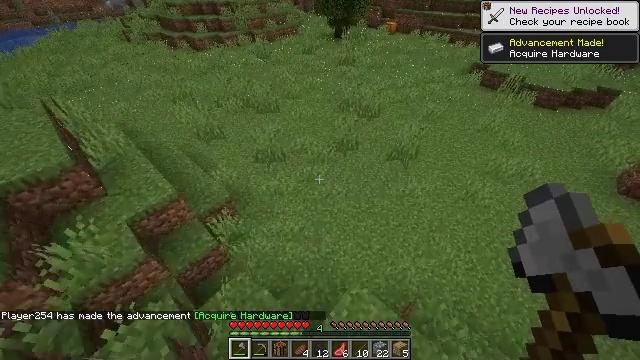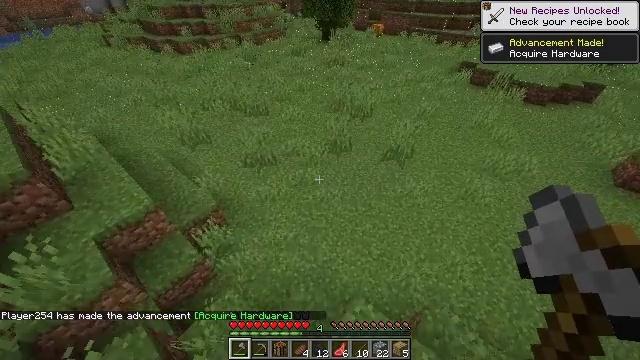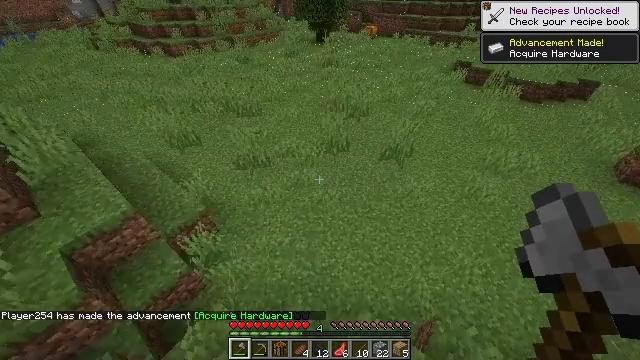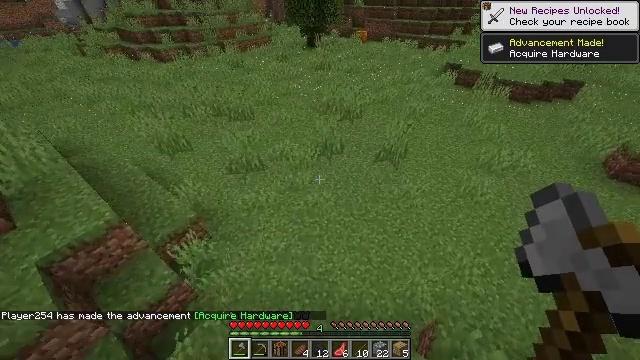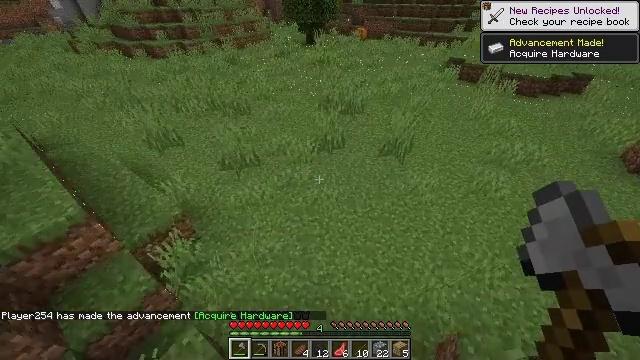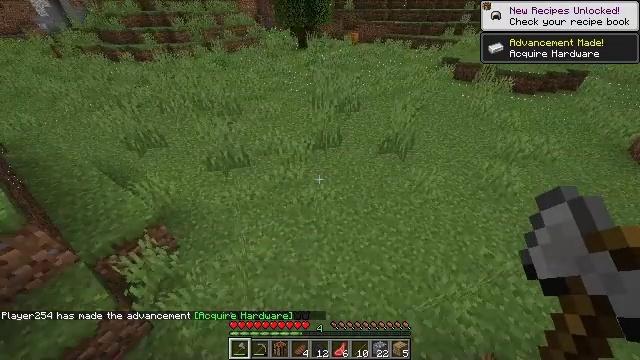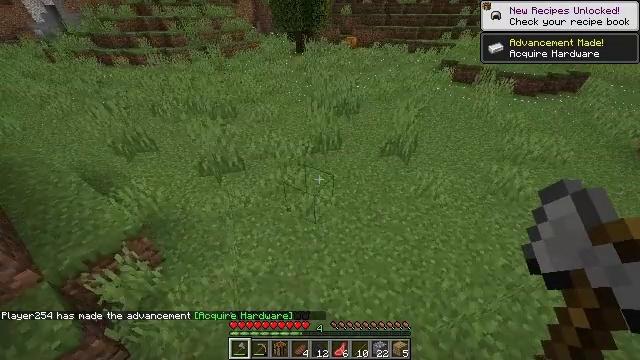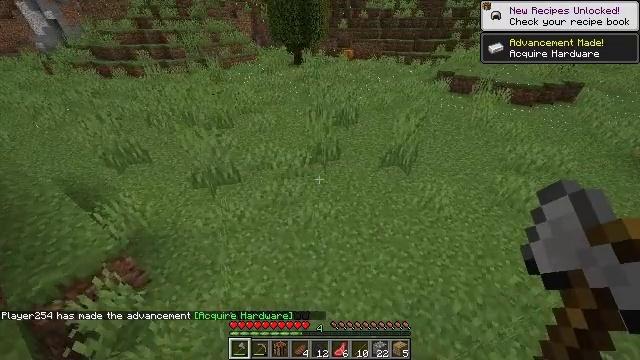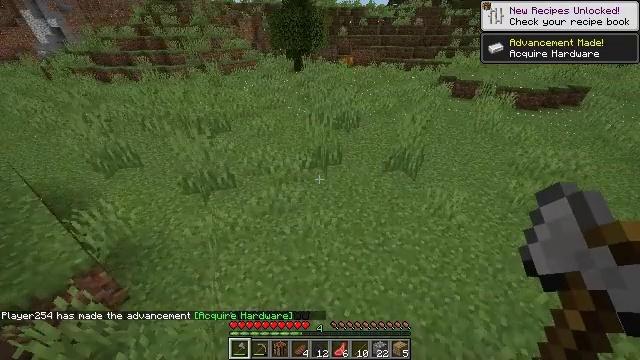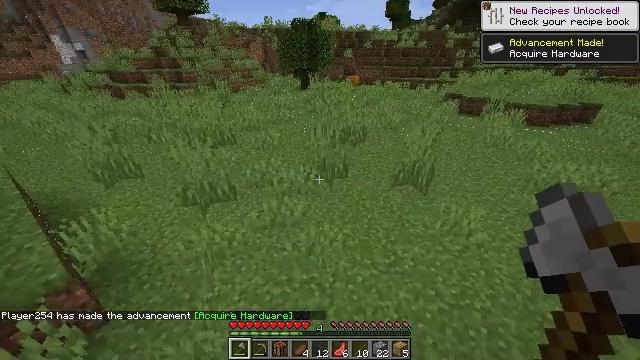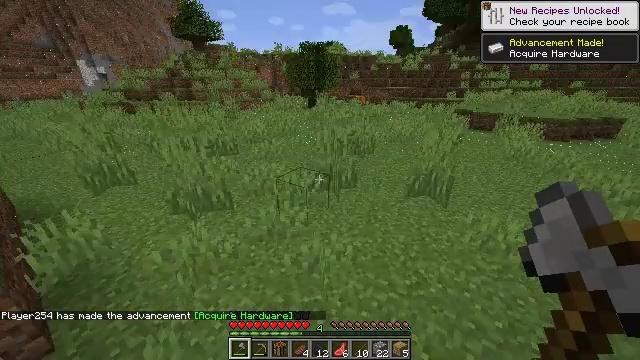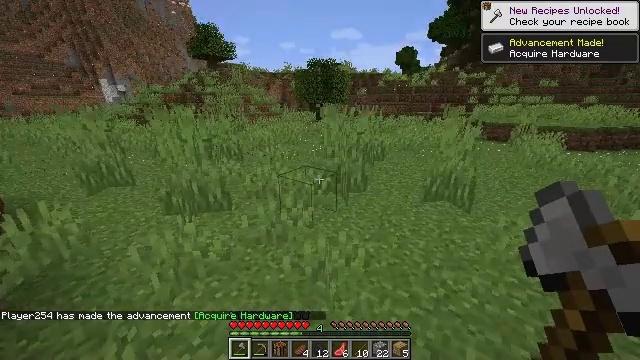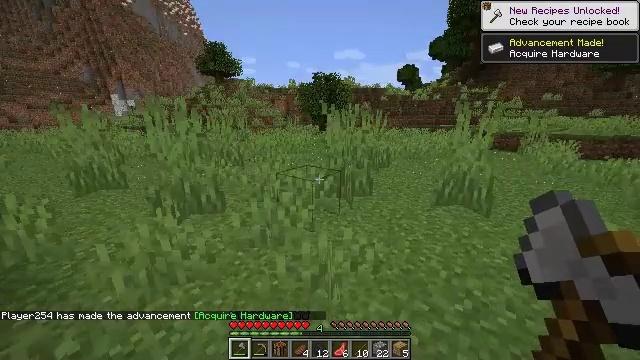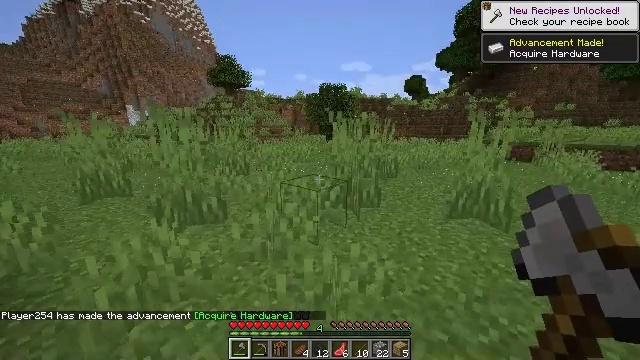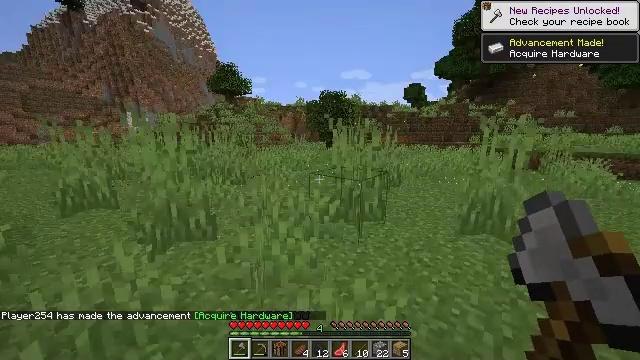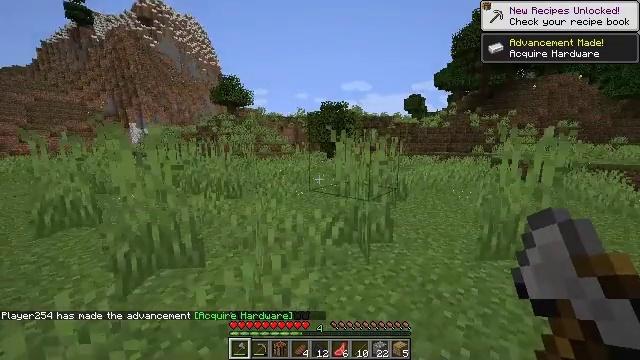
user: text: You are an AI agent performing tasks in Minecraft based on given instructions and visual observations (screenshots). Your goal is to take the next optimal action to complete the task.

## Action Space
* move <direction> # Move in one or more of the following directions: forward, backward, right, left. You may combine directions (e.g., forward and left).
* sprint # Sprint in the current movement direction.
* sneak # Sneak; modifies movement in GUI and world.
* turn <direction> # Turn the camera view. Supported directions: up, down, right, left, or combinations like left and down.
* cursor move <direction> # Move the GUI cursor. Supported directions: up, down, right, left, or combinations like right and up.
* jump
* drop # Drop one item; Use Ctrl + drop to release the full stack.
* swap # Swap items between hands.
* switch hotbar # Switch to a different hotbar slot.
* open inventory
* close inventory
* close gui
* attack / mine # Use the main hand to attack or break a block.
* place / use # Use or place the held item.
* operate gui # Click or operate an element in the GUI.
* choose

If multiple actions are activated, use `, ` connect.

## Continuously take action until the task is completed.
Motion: motion action
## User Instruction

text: Break the pumpkin to collect it.
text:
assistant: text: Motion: move forward, sprint, turn right
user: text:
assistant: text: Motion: move forward, sprint, turn right
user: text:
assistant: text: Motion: move forward, sprint, turn right and up
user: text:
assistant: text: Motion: move forward, sprint
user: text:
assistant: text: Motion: move forward, sprint, turn right and up
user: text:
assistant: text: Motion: move forward, sprint, turn up
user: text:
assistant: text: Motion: move forward, sprint, turn up
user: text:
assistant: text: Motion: move forward, sprint, turn up
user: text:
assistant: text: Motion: move forward, sprint, turn left and up
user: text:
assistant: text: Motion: move forward, sprint, turn left and up
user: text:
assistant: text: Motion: move forward, sprint, turn left and up
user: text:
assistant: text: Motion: move forward, sprint, turn up
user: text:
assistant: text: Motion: move forward, sprint, turn left and up
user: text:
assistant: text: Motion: move forward, sprint, turn up
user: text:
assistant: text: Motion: move forward, sprint, turn up
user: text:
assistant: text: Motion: move forward, sprint, turn up
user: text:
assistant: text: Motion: move forward, sprint, turn right and up
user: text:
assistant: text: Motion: move forward, sprint, turn right and up
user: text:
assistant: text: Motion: move forward, sprint
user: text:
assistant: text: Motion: move forward and move right, sprint
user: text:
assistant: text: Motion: move forward and move right, sprint
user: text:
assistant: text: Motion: move forward and move right, sprint
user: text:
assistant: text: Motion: move forward and move right, sprint, turn right and up
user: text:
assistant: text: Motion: move forward and move right, sprint
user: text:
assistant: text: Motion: move forward, sprint
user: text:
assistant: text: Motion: move forward, sprint
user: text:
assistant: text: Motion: move forward, sprint
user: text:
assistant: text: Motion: move forward, sprint
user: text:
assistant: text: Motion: move forward, sprint
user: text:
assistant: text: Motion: move forward, sprint